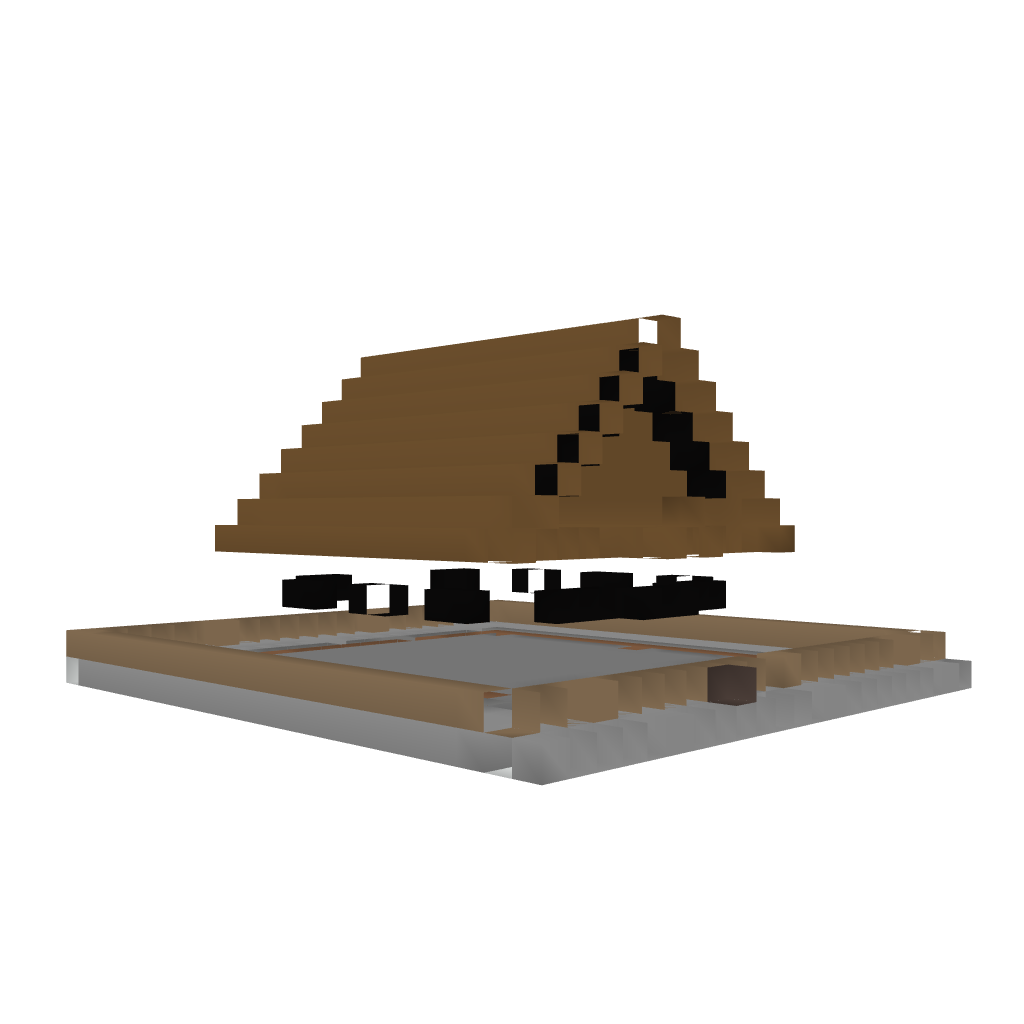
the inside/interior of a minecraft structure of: Simple House 01